Question: [[image]
How to change color Primary Dark to color White????
'''
<style name="AppTheme" parent="Theme.AppCompat.Light.DarkActionBar">
<!-- Customize your theme here. -->
<item name="colorPrimary">@color/colorPrimary</item>
<item name="colorPrimaryDark">@color/colorPrimaryDark</item>
<item name="colorAccent">@color/colorAccent</item>
<item name="windowActionBar">false</item>
</style>
'''
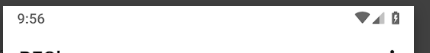
Answer: I think you are talking about the , you can do this by adding these line in your
'''
<style name="AppTheme" parent="Theme.AppCompat.Light">
<!-- Customize your theme here. -->
<item name="colorPrimary">@color/colorPrimary</item>
<item name="colorPrimaryDark">@android:color/white</item>
<item name="colorAccent">@color/colorAccent</item>
<item name="android:statusBarColor">@android:color/white</item>
<item name="android:windowLightStatusBar">true</item>
</style>
'''
But it will only work for